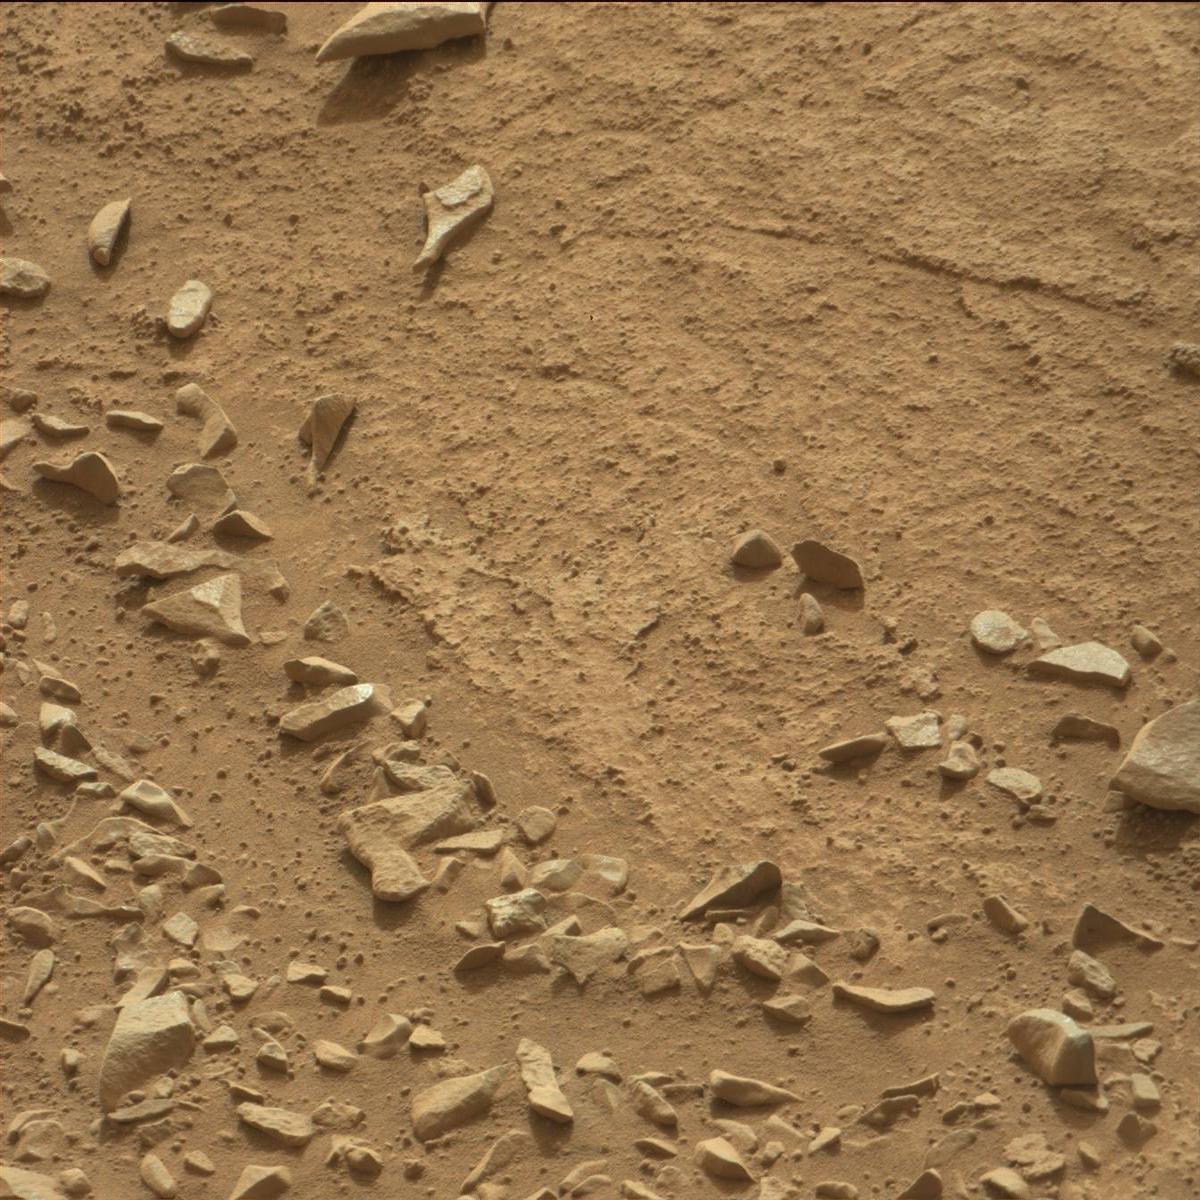
Terrain classes present: Bedrock, Rock, Sand / Soil